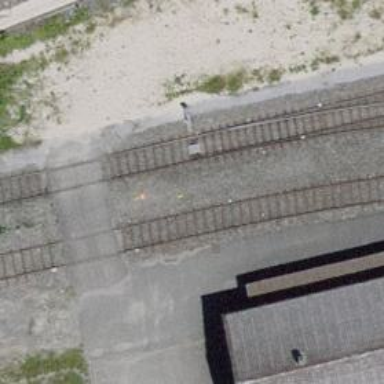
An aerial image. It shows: Single track railway in yard.